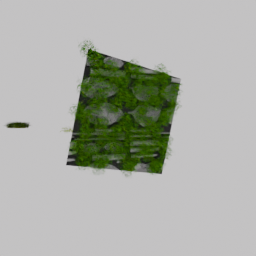
Label: nature